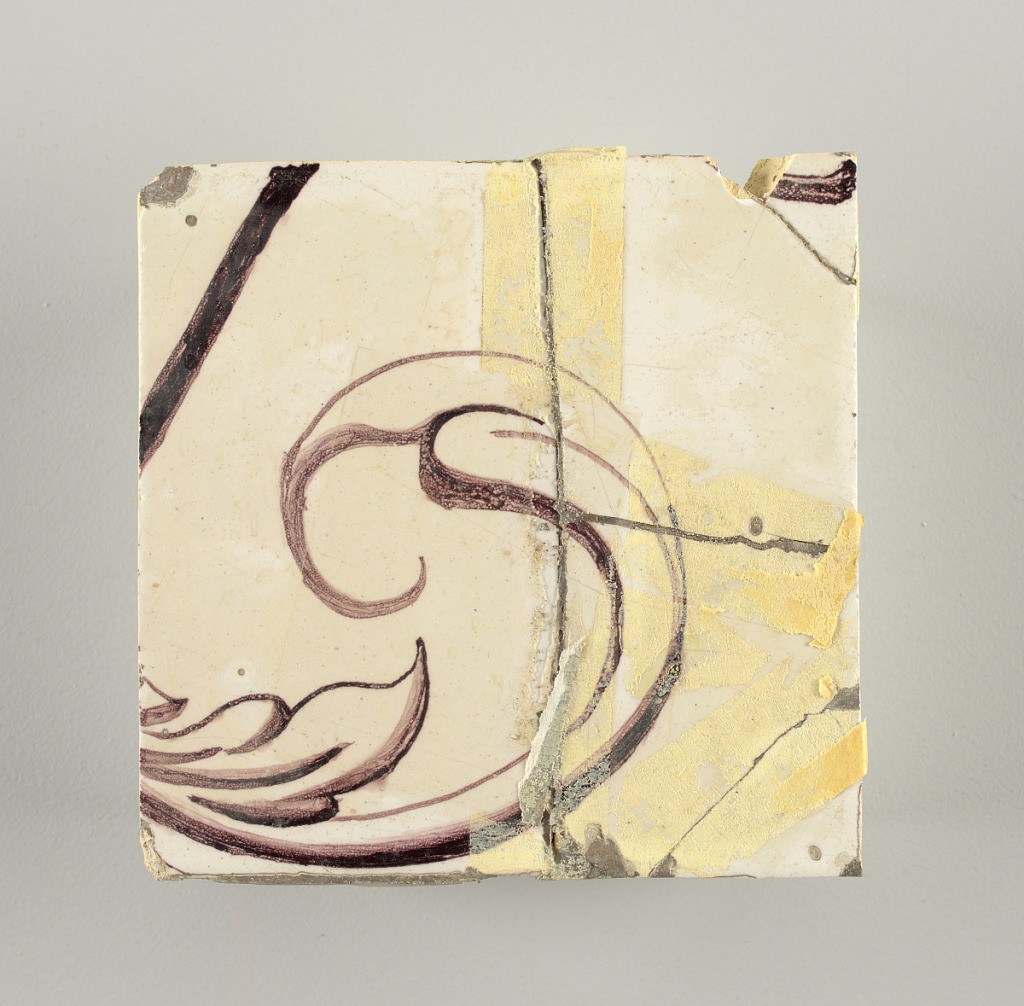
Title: Wall facing
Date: ca. 1725
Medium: tin-glazed earthenware, underglaze
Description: Running design for a frieze or a dado, composed of scrolls of foliage and strapwork, and four repeating motifs--a seated woman in a small upright oval medallion, a putto seated on a rocailled base, and strapwork in axial pattern.  The various panels, A to F, show various repeats of the same design, all being five tiles high and a varying number of tiles wide.